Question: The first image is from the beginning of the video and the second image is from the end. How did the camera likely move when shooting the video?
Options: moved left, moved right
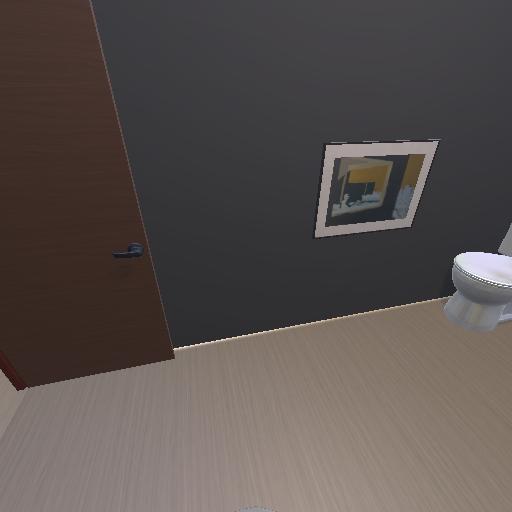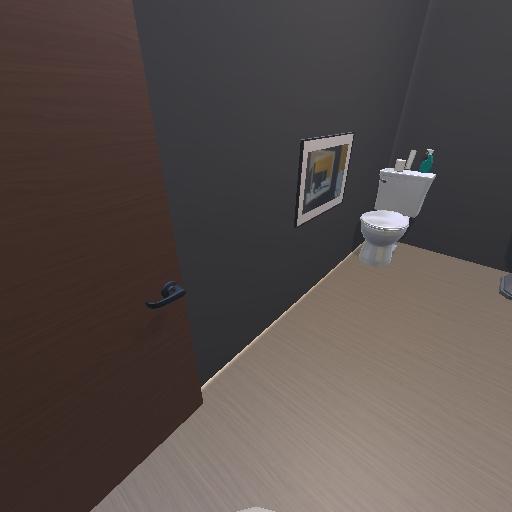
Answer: moved left